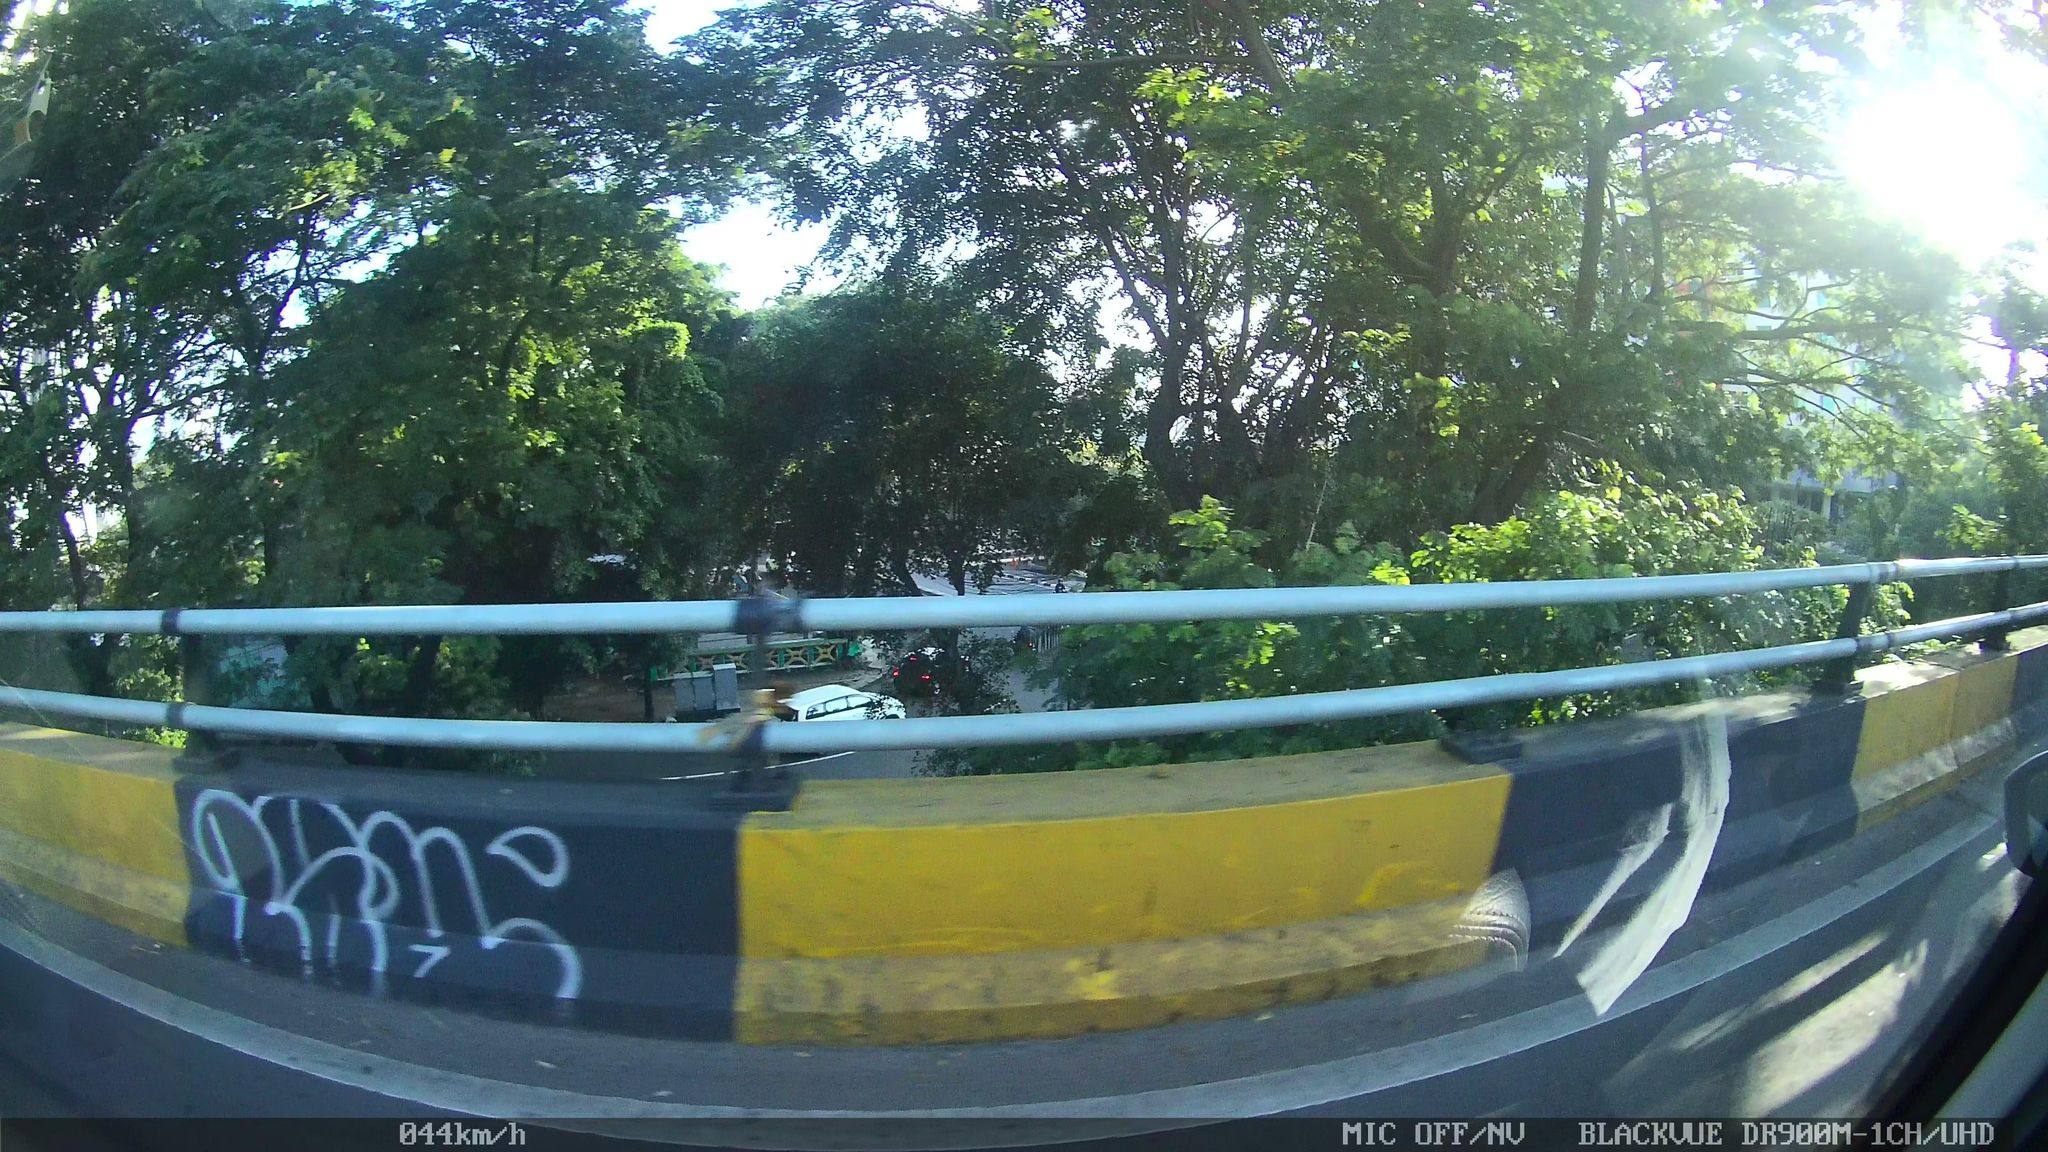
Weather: rainy
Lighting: day
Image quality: slightly poor
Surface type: driving surface
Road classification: primary
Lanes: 2
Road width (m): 10
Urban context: urban centre
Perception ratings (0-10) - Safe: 0.64, Lively: 1.14, Beautiful: 7.59, Boring: 2.21, Depressing: 8.07, Wealthy: 1.27